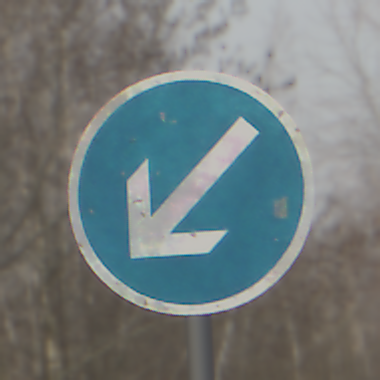
Verkehrszeichen: VorgeschriebeneVorbeifahrtLinks
Umgebung: Outdoor, Nature
Tageszeit: MorningAfternoon
Wetter: PartlyCloudy
Licht: Natural
Jahreszeit: Winter
Kontrast: MediumContrast